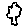
Label: tree